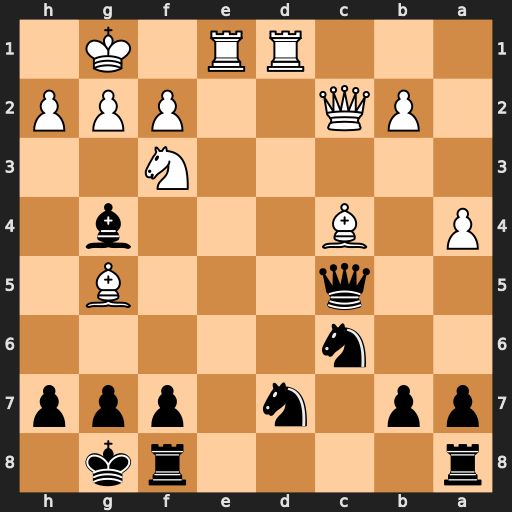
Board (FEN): r4rk1/pp1n1ppp/2n5/2q3B1/P1B3b1/5N2/1PQ2PPP/3RR1K1
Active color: b
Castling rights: -
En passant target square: -
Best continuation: Bxf3 Rxd7 Qxg5